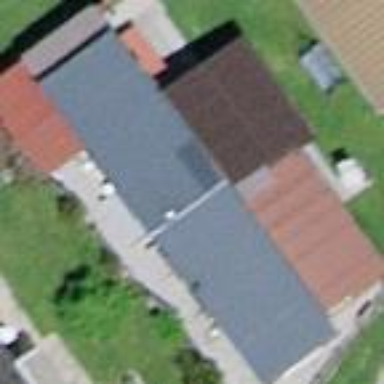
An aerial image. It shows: Simple and straightforward house.